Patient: sex F, age 31
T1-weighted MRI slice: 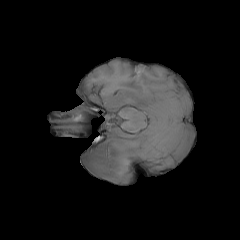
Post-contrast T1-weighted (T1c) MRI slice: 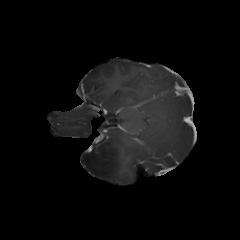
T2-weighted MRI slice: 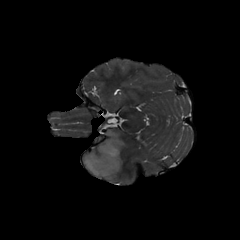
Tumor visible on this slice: yes
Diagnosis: Astrocytoma, IDH-mutant
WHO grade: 2